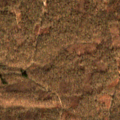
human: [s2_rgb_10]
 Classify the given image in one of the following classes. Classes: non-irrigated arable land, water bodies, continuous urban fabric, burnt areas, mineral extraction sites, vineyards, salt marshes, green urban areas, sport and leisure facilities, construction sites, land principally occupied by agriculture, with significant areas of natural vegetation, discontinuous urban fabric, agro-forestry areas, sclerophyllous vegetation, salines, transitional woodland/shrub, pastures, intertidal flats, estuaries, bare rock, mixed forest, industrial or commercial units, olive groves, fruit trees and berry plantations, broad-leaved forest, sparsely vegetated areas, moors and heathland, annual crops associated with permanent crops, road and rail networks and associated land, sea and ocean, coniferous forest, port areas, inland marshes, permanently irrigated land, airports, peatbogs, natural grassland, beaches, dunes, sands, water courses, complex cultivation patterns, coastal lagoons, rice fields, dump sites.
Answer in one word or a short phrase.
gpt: broad-leaved forest